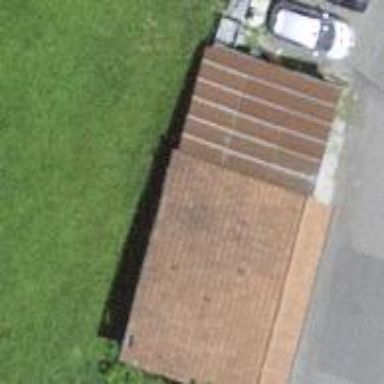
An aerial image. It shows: Barn.